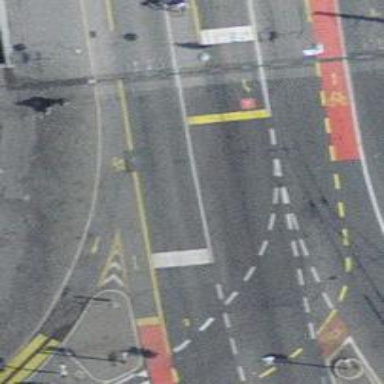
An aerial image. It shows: Road with traffic signals.